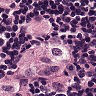
Metastatic tissue present: yes